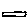
Label: line